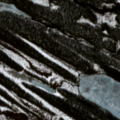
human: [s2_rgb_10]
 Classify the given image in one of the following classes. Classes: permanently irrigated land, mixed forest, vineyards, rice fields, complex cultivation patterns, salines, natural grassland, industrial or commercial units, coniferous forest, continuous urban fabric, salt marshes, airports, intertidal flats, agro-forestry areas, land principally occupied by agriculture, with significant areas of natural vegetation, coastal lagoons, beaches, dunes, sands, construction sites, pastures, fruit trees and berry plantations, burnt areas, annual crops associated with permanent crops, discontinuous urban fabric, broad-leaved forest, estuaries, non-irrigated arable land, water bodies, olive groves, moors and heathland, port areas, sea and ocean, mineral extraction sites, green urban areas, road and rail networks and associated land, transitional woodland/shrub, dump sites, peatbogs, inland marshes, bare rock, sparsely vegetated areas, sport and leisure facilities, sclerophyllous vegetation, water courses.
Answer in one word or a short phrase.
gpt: coniferous forest, peatbogs, water bodies